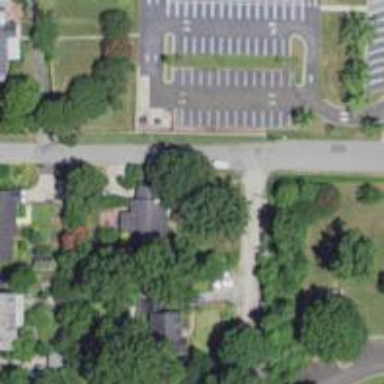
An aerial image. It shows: Parking area.